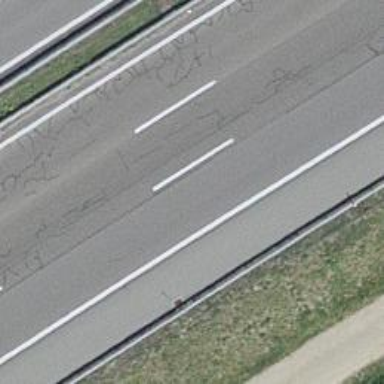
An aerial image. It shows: Asphalt motorway.